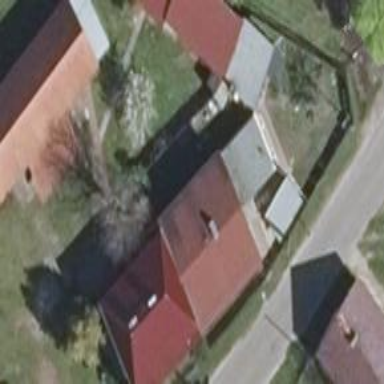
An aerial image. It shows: Gabled house with red roof. The roof is oriented across the building.